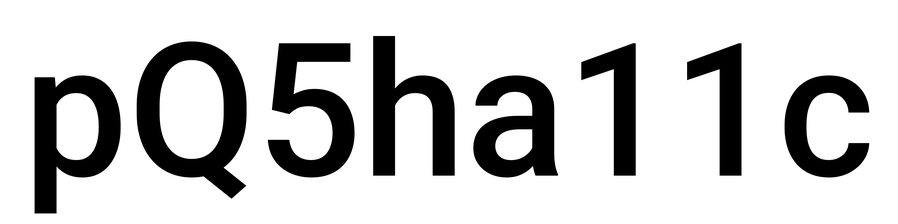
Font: Roboto_Medium